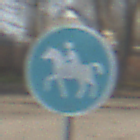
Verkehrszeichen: Reitweg
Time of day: MorningAfternoon
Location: Outdoor (Suburban)
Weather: PartlyCloudy
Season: NotSpecified
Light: Natural